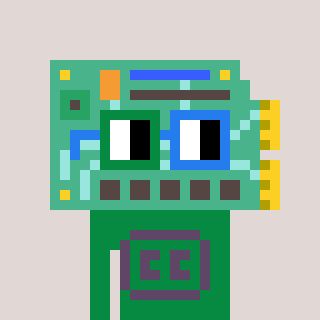
a pixel art character with square green and blue glasses, a chipboard-shaped head and a green-colored body on a warm background